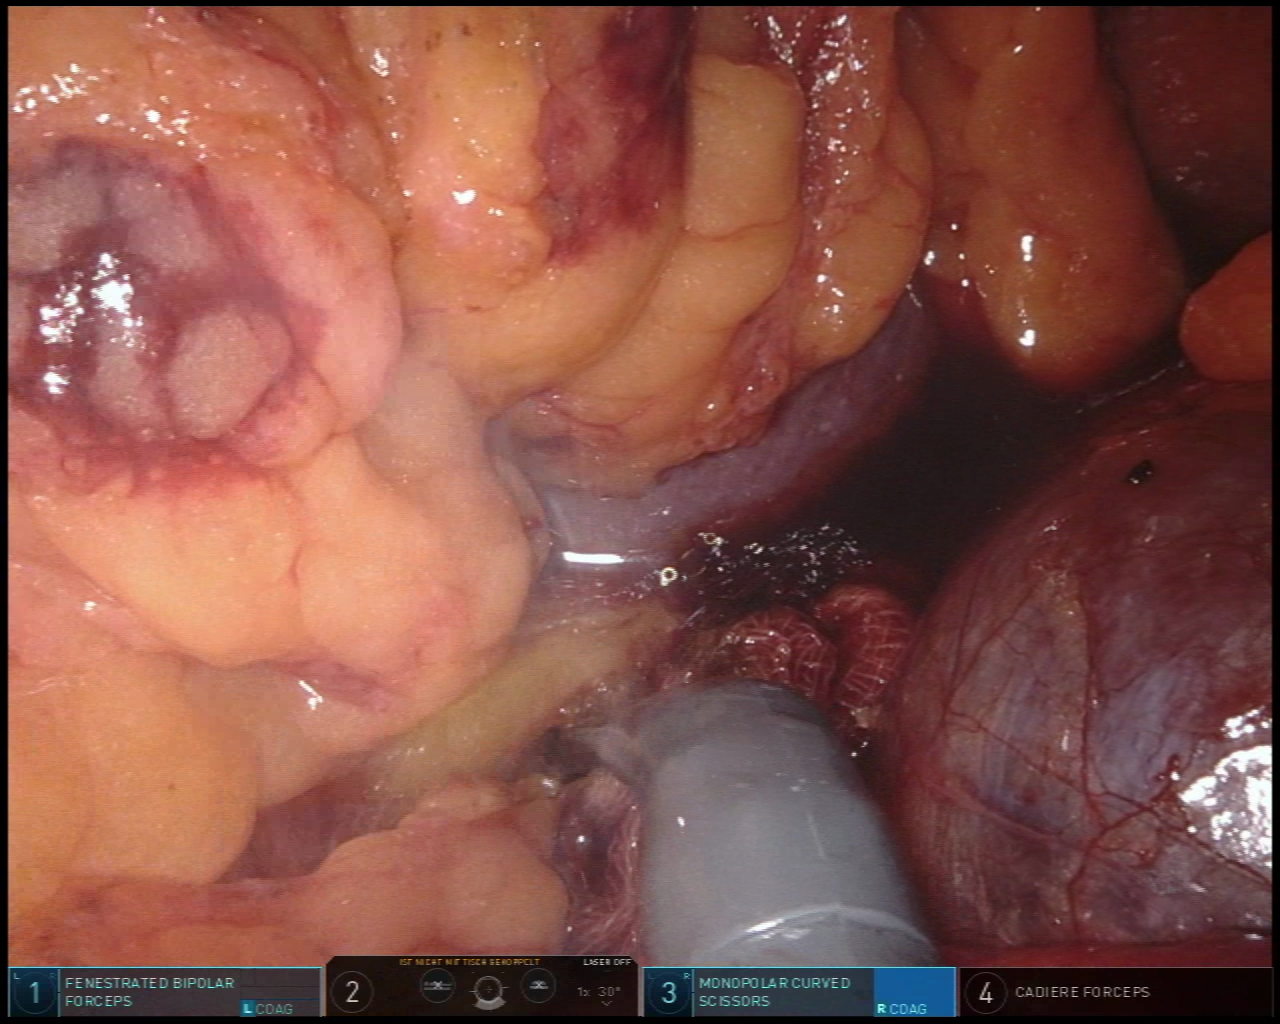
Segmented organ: spleen
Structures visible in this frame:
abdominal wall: no
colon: no
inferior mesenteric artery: no
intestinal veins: no
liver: no
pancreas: no
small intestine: no
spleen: yes
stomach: no
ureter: no
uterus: no
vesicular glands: no